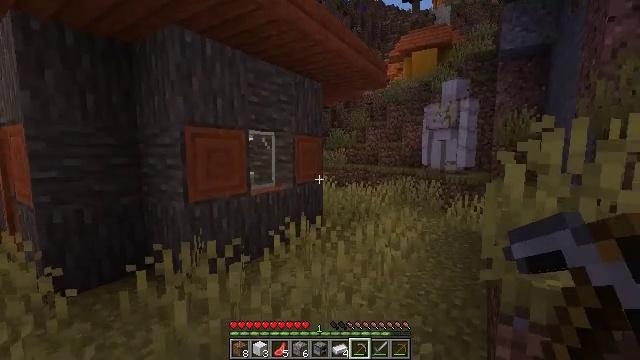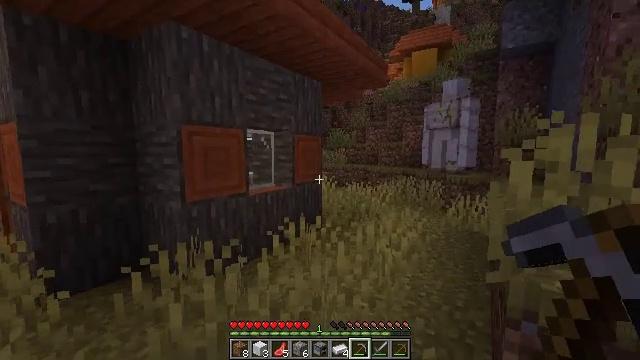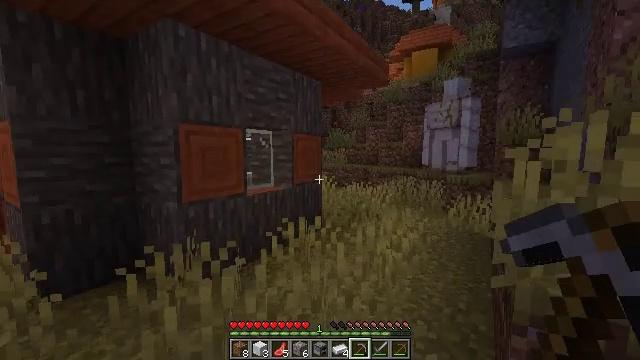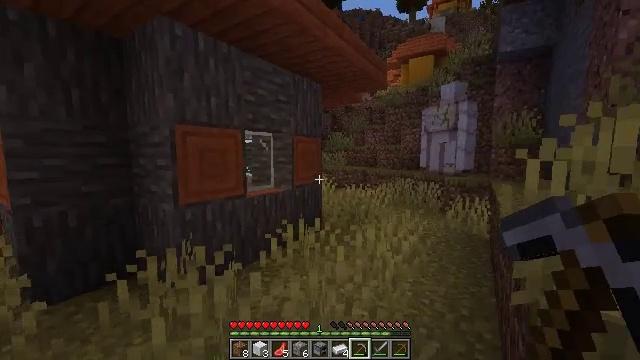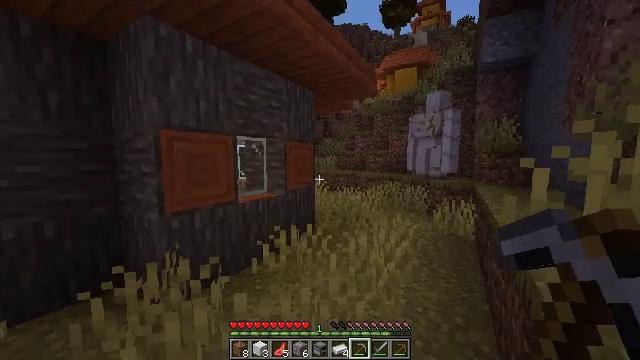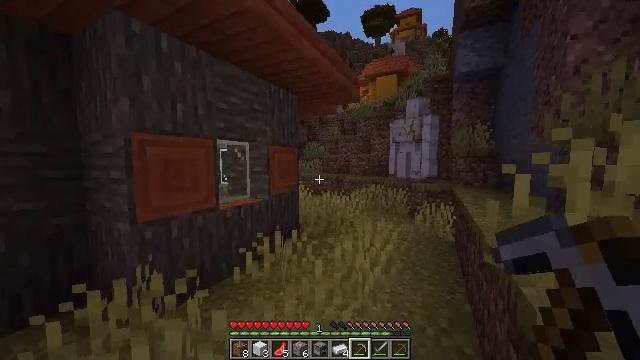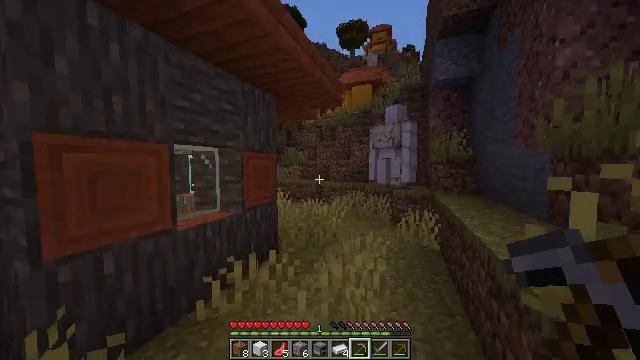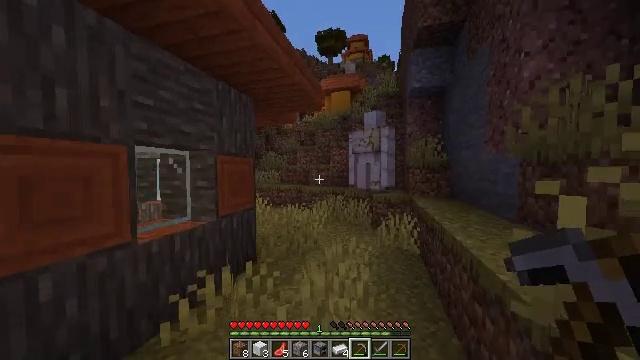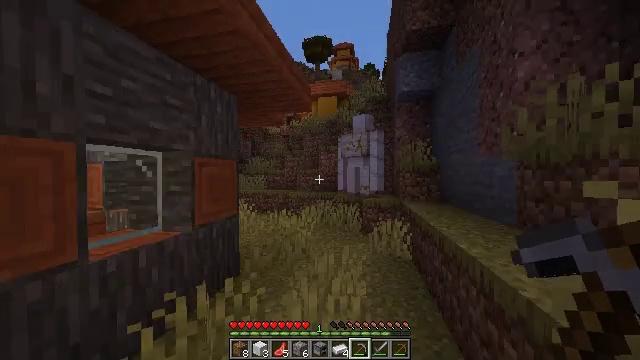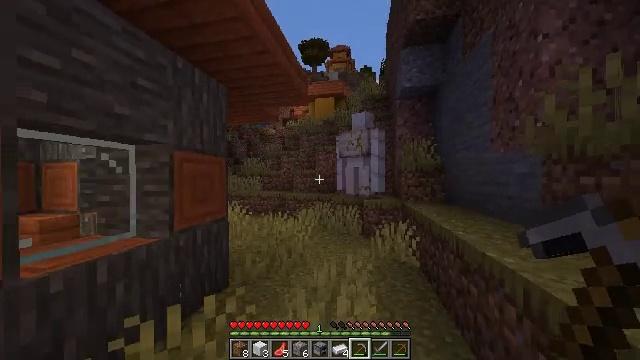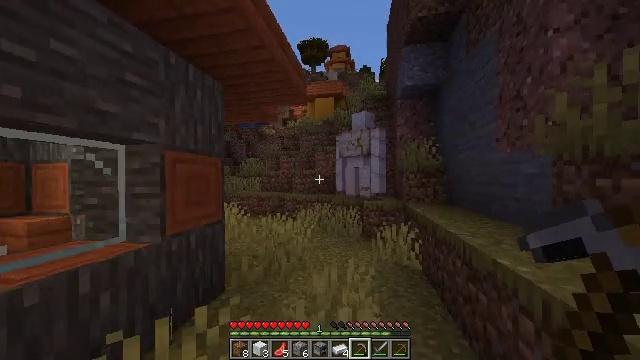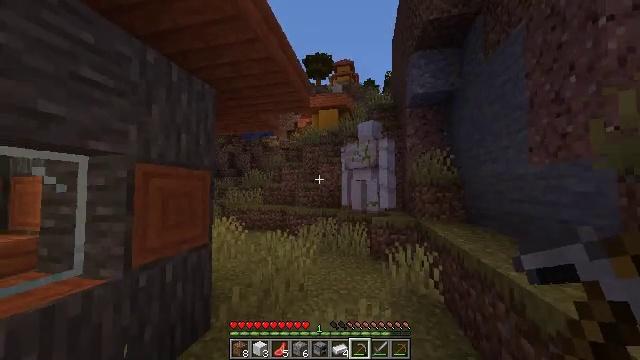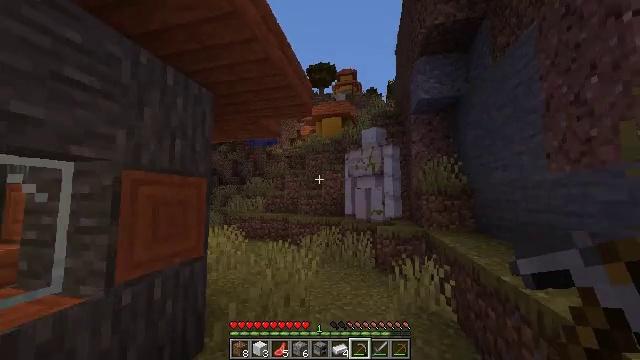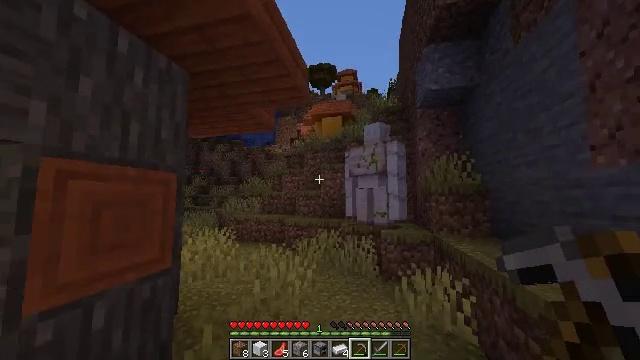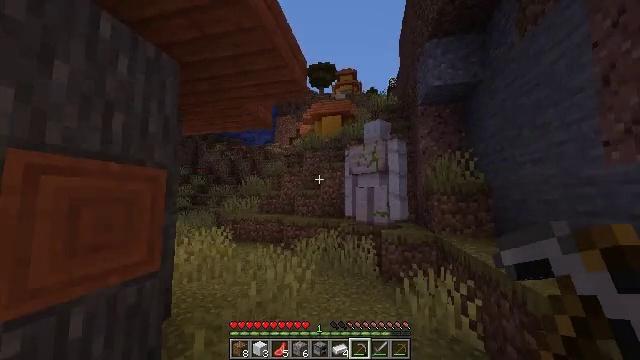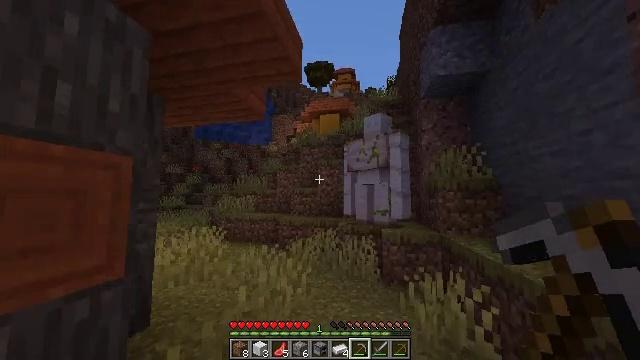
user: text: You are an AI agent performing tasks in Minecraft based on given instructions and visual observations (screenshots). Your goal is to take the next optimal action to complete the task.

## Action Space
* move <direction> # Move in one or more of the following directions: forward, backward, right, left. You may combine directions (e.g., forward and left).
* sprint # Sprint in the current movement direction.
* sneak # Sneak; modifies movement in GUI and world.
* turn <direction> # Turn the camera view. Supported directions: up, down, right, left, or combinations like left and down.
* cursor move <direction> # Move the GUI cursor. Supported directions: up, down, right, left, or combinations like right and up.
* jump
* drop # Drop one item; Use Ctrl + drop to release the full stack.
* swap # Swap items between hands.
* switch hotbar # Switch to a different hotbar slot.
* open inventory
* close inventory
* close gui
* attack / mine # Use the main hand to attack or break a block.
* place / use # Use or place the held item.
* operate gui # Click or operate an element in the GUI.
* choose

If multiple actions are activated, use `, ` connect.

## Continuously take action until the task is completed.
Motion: motion action
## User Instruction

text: Attack the orange bed to pick it up.
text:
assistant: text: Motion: no_op
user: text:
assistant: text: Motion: move forward
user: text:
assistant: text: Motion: move forward
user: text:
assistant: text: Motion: move forward, turn right
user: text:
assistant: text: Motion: move forward, turn right
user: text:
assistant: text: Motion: move forward, turn right and up
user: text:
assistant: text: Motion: move forward, turn right and up
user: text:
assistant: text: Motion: move forward, turn right and up
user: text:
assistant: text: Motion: move forward
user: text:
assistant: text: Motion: move forward
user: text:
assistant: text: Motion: move forward, turn left and up
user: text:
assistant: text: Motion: move forward, turn up
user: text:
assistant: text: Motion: move forward
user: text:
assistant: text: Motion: move forward
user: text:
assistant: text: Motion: move forward
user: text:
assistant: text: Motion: move forward, turn right
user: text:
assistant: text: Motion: move forward, turn right
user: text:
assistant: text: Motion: move forward, turn down
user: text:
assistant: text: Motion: move forward, turn down
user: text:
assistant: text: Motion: move forward
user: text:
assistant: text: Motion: move forward
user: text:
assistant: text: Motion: move forward
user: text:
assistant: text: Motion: move forward
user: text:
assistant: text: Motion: move forward
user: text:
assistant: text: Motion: move forward and move left
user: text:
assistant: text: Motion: move forward and move left
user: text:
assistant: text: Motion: move forward and move left
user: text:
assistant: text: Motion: move forward and move left
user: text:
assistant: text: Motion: move forward and move left
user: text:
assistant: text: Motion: move forward